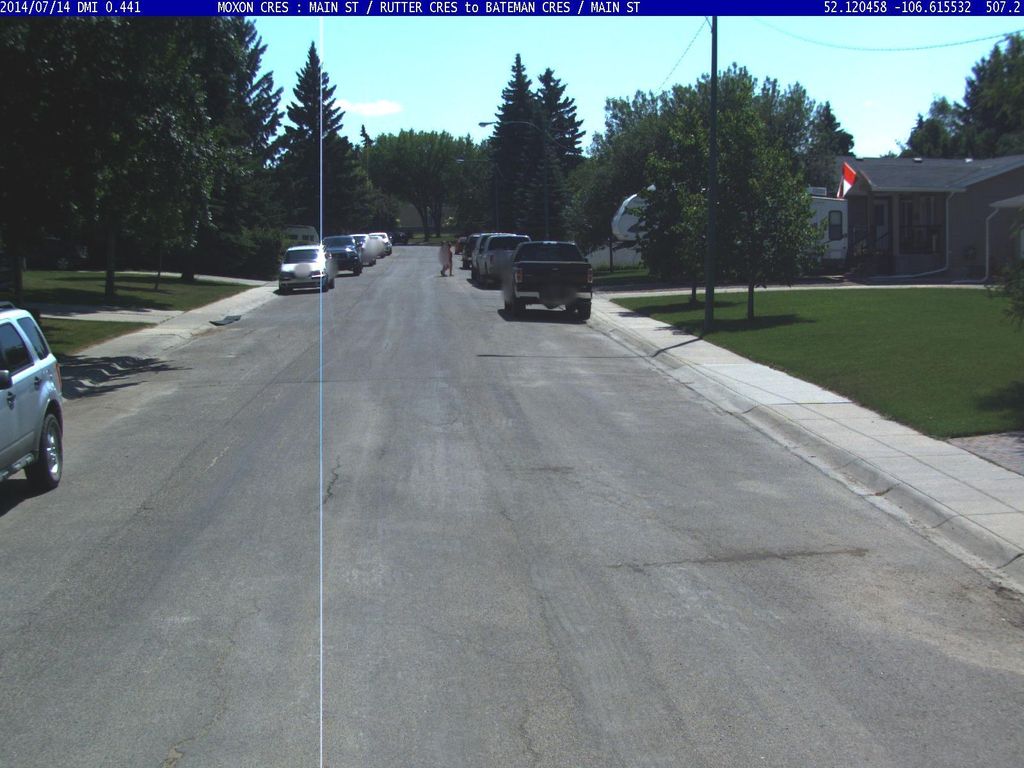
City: saskatoon